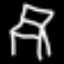
Label: chair